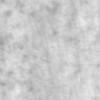
Label: no_change